Aerial crown-view tile of a tropical tree (Barro Colorado Island, Panama), acquired 20250715:
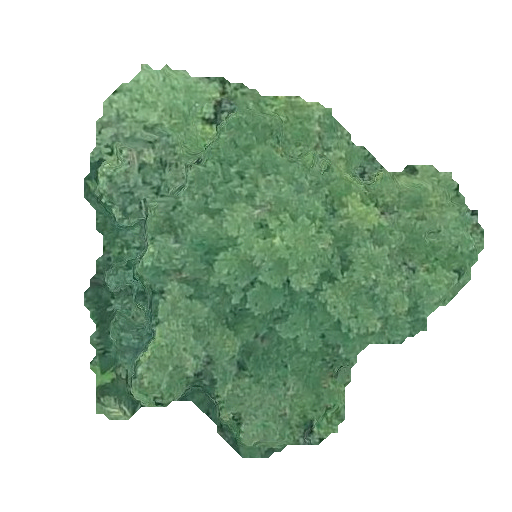
Species: Tabernaemontana arborea
GBIF accepted scientific name: Tabernaemontana arborea
Crown area: 156.296 m²